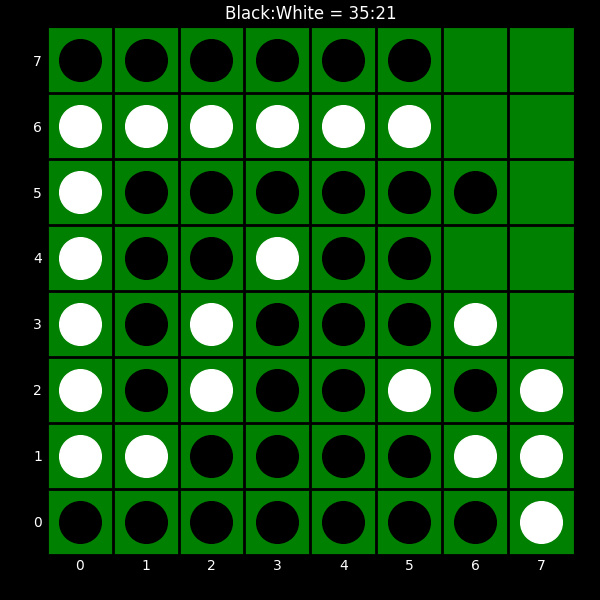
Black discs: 35
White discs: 21